Question: I have a view block that takes pulls a field collection. The field collection can contain unlimited number of items, where each item has two fields (url and logo).
When I kpr(get_defined_vars) within block--views--my-view-block-block.tpl.php I get the following :

as you can see $content is just a string, so I cannot access the field collection items. I can access and template each field within field collection just fine, but what I need to do is theme each Element that contains a link and logo. Does anyone have any ideas how do accomplish this?
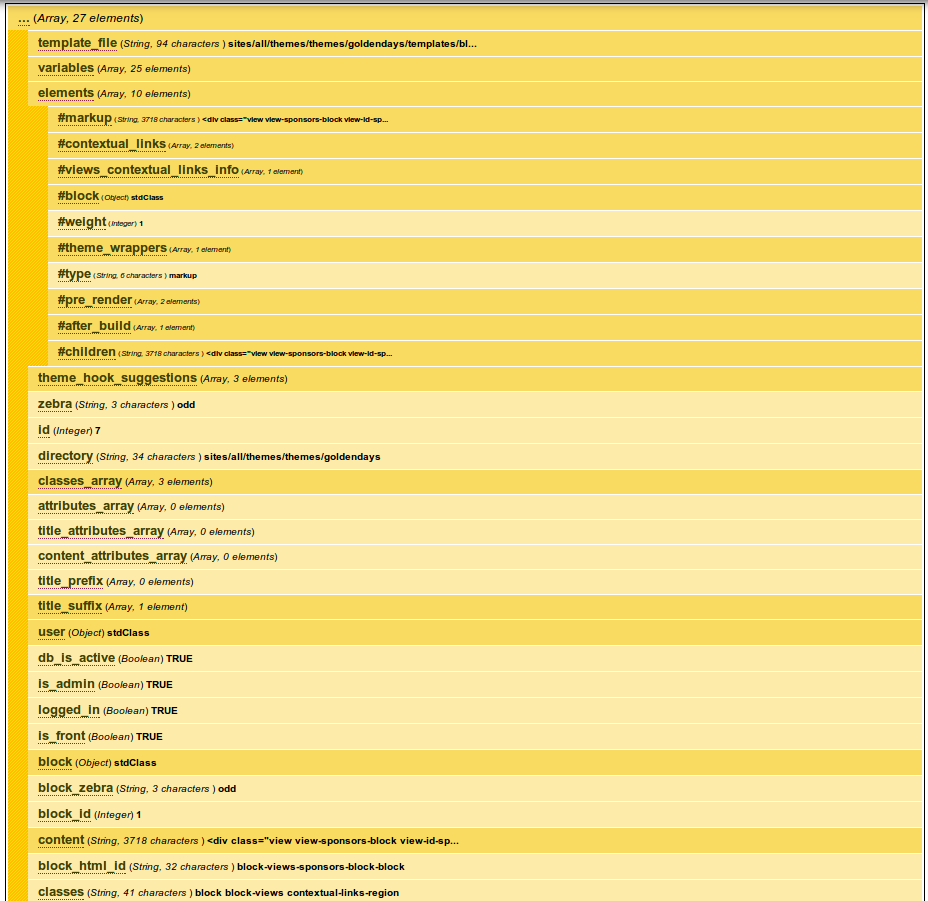
Answer: ended up creating a view tpl and using